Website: lowes
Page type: payment
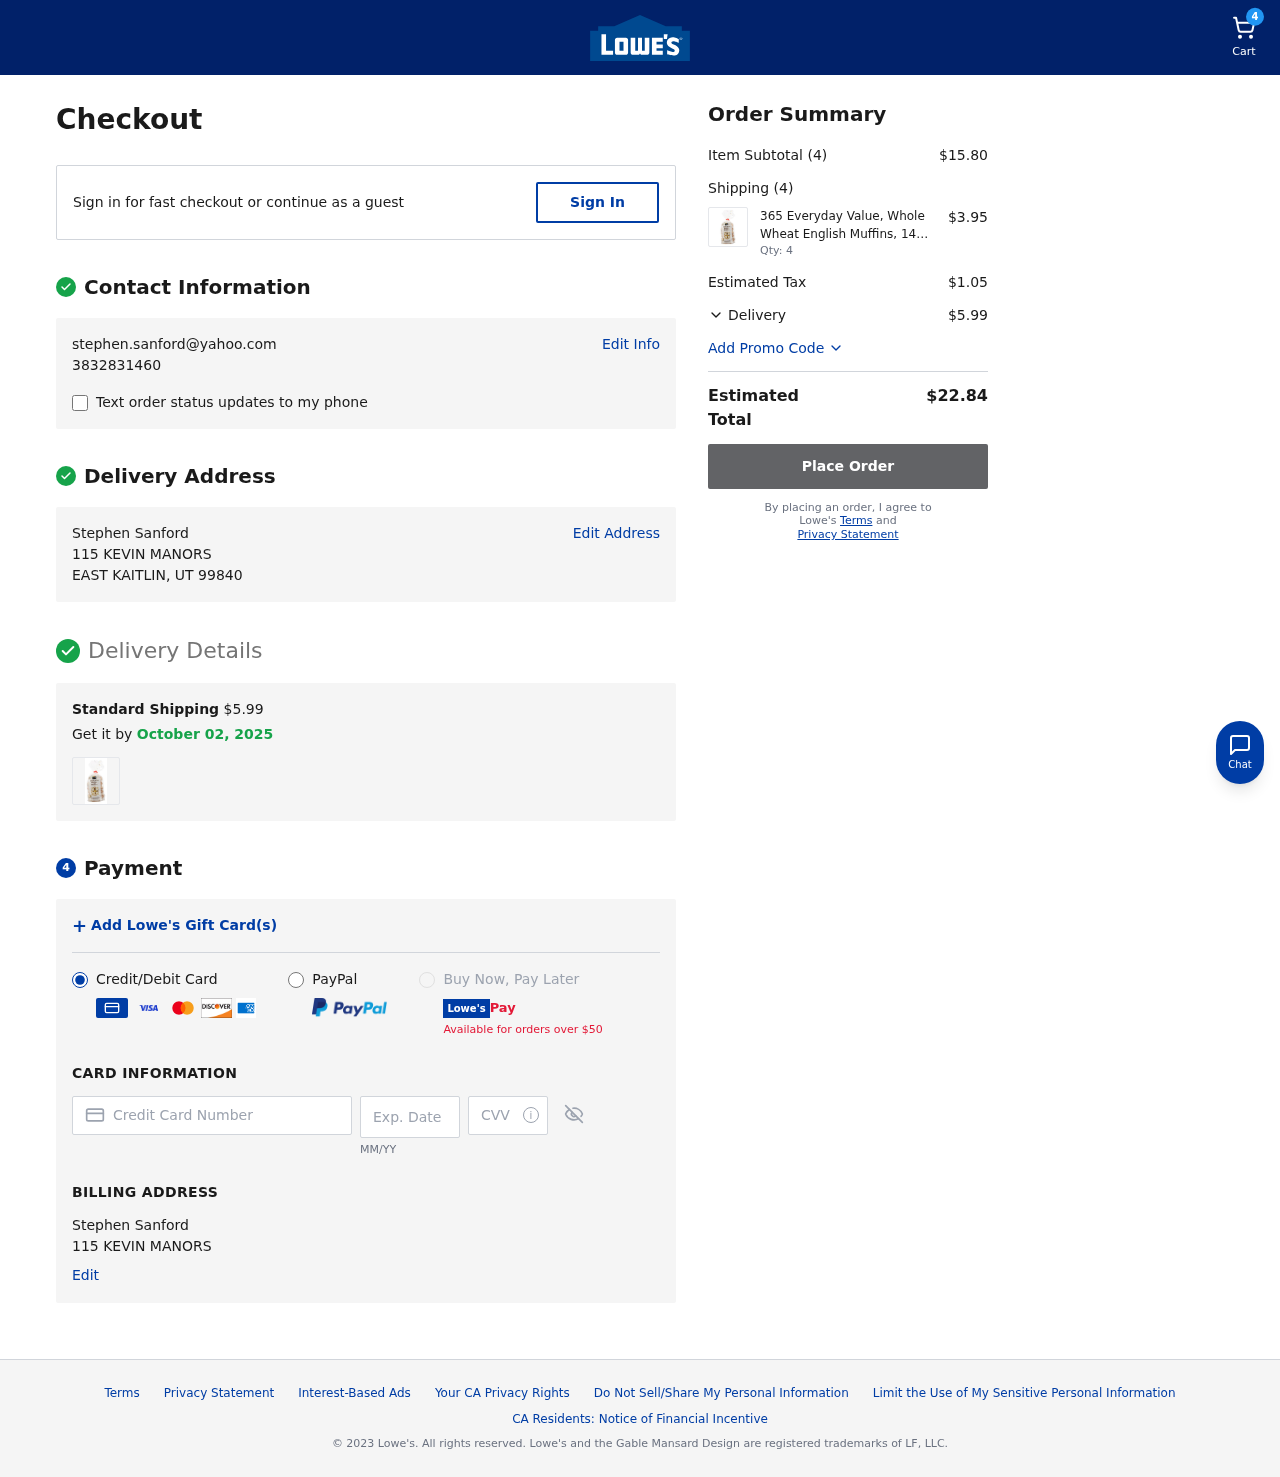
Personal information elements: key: PII_CARD_CVV
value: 121
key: PII_CARD_EXPIRY
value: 02/28
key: PII_CARD_NUMBER
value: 2424 8750 4301 7978
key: PII_EMAIL
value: stephen.sanford@yahoo.com
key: PII_FULLNAME
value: Stephen Sanford
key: PII_FULLNAME2
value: Stephen Sanford
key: PII_PHONE
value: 3832831460
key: PII_STREET
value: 115 KEVIN MANORS
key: PII_STREET2
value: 115 KEVIN MANORS
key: PII_CITY_STATE_ZIP
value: EAST KAITLIN, UT 99840
Product elements: key: PRODUCT1_NAME
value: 365 Everyday Value, Whole Wheat English Muffins, 14 oz, 6 ct
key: PRODUCT1_PRICE
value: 3.95
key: PRODUCT1_QUANTITY
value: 4
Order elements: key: ORDER_NUM_ITEMS
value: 4
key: ORDER_SHIPPING_COST
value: $5.99
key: ORDER_DELIVERY_DATE
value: October 02, 2025
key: ORDER_SUBTOTAL
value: $15.80
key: ORDER_NUM_ITEMS2
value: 4
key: ORDER_TAX
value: $1.05
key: ORDER_SHIPPING_COST2
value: $5.99
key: ORDER_TOTAL
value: $22.84